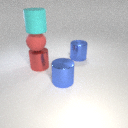
large blue metal cylinder behind large red metal cylinder